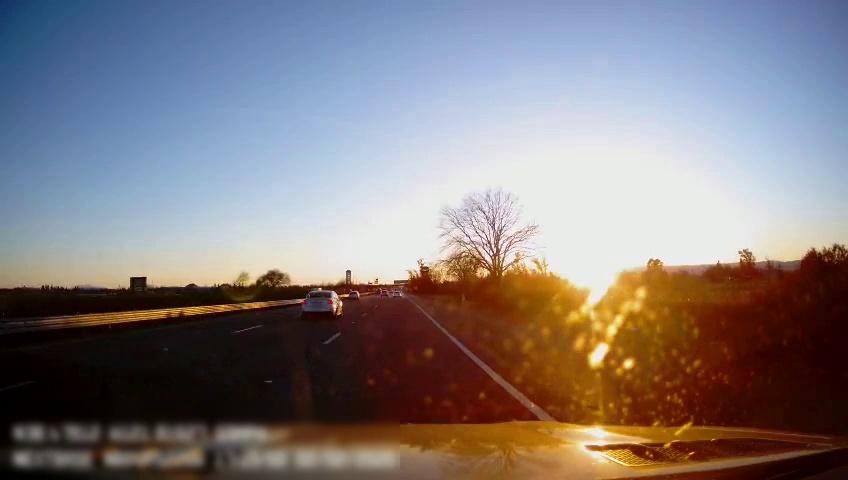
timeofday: Day
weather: Sunny
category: Drivable Space
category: Vehicles | SUV
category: Vehicles | Car
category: Lanes | Alternate Lane
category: Lanes | Alternate Lane
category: Lanes | Current Lane
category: Lanes | Alternate Lane
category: Traffic | Signs